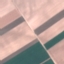
Land use / land cover class: AnnualCrop